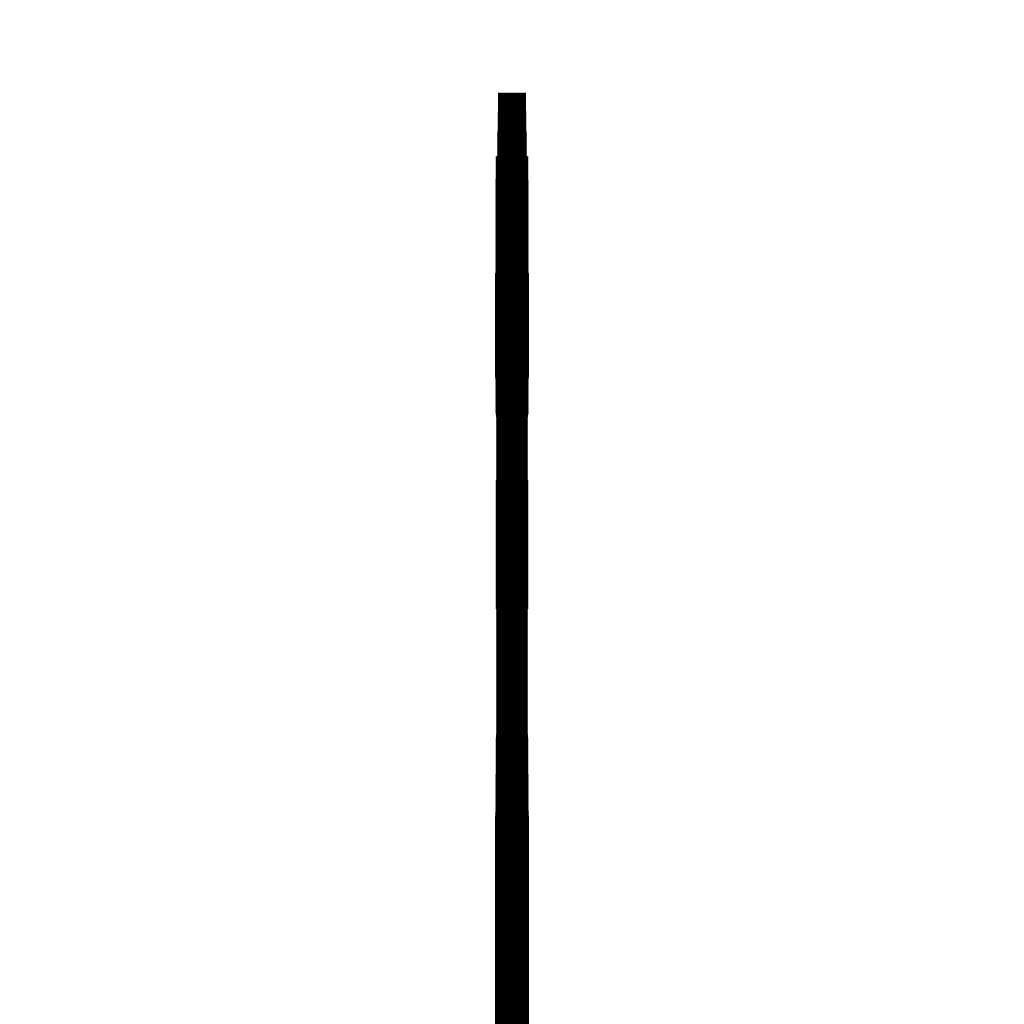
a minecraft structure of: Simon Whipping(Castlevania 2) bad low quality